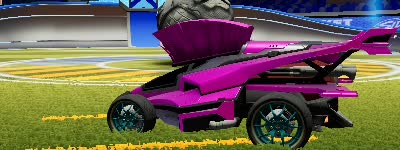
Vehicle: aftershock